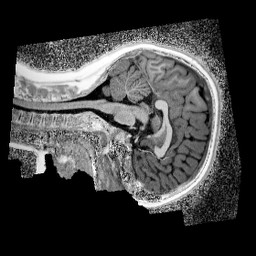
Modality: UNIT1_denoised
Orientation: sagittal
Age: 11
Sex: female
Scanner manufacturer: siemens
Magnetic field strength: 3 T
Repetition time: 4 s
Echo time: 0.00299 s